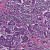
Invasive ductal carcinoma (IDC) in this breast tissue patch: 0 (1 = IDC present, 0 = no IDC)